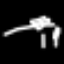
Label: fork